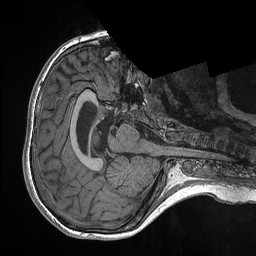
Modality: T1w
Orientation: axial
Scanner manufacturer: siemens
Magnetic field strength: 3 T
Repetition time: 2.3 s
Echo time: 0.00298 s